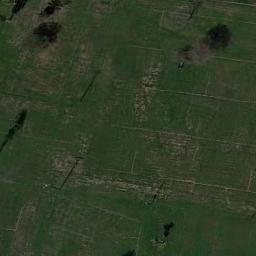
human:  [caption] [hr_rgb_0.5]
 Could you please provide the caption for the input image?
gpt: The meadow is dense but uneven .

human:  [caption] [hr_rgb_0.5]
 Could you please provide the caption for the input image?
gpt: The entire image is dominated by grass .

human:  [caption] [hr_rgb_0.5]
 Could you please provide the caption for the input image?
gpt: This meadow has different sparsity in different places and some trees are also on the meadow .

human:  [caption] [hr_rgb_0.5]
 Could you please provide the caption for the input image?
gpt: The meadow is consist of green farmland .

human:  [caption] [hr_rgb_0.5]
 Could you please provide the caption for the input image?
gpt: There are some trees on the green meadow .